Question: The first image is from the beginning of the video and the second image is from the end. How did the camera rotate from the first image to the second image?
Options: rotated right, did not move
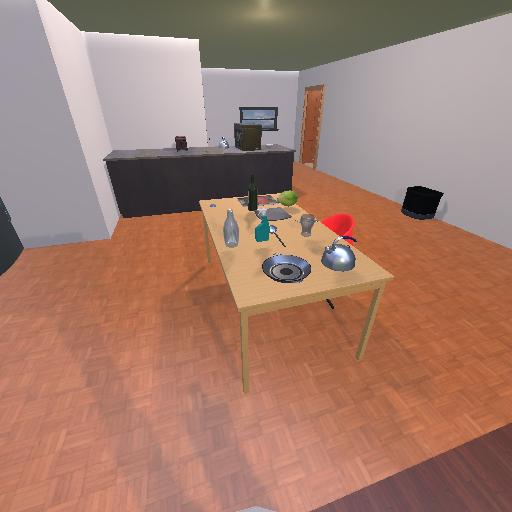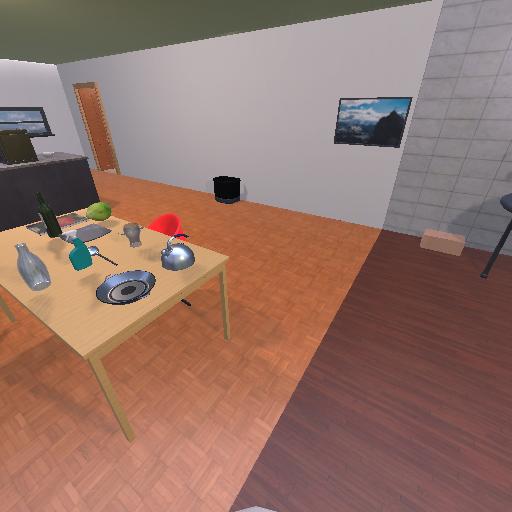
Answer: rotated right